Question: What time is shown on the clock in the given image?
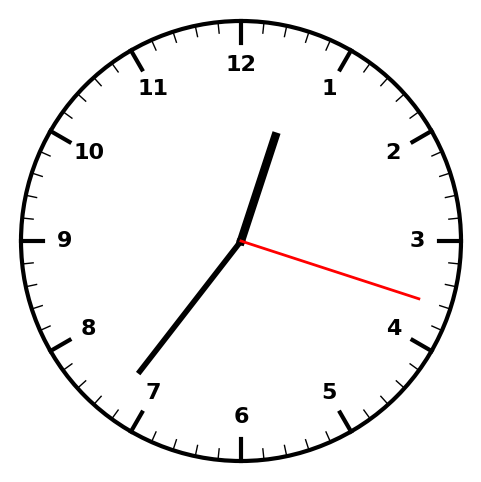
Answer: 12:36:18